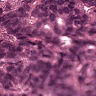
Metastatic tissue present: yes